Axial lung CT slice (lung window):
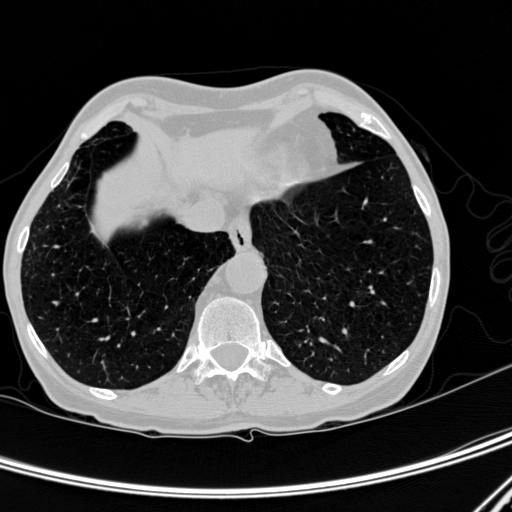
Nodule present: no